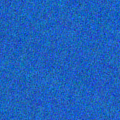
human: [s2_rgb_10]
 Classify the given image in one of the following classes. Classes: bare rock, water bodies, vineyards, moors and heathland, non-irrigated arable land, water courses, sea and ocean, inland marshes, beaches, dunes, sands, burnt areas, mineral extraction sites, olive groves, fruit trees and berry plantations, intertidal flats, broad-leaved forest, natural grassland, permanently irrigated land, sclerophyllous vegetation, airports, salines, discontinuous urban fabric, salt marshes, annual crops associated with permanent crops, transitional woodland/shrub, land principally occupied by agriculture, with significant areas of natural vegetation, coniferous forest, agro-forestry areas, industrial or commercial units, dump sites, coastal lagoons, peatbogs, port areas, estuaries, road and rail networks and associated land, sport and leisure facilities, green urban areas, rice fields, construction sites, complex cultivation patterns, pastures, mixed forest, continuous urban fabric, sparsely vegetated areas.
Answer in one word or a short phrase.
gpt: sea and ocean